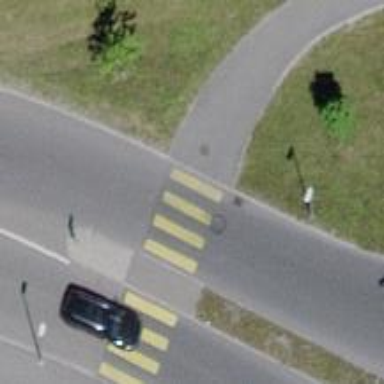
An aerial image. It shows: Marked road crossing.